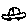
Label: car